Question: So the dynamic proxy is created, but I can't figure out what I've done wrong to prevent navigation properties from lazy loading. Here is the exact code I've run to test the issue.
'''
public class MyDbContext : DbContext
{
public MyDbContext()
: base("MyConnection")
{
}
public DbSet<One> Ones { get; set; }
public DbSet<Many> Manies { get; set; }
}
'''
'''
public class One
{
public int Id { get; set; }
public virtual ICollection<Many> Manies { get; set; }
public One()
{
Manies = new List<Many>();
}
}
public class Many
{
public int Id { get; set; }
public string Value { get; set; }
public int OneId { get; set; }
public virtual One One { get; set; }
public Many()
{
}
}
'''
'''
[TestMethod]
public void OneToManyTest()
{
One parent1 = new One();
parent1.Manies.Add(new Many() { Value = "child 1" });
parent1.Manies.Add(new Many() { Value = "child 2" });
using (MyDbContext db = new MyDbContext())
{
db.Ones.Add(parent1);
db.SaveChanges();
}
Assert.IsTrue(parent1.Id > 0, "Id not set");
One parent2;
using (MyDbContext db = new MyDbContext())
{
db.Configuration.ProxyCreationEnabled = true;
db.Configuration.LazyLoadingEnabled = true;
parent2 = db.Ones.Find(parent1.Id);//parent2 is a dynamic proxy
}
Assert.AreEqual(parent1.Id, parent2.Id);
/*parent2.Manies is null*/
Assert.AreEqual(parent1.Manies.Count, parent2.Manies.Count);//fails
}
'''

I've verified the correct information is being inserted in the database. The relationships look good. I'm sure I'm missing something obvious.
'''
using (MyDbContext db = new MyDbContext())
{
db.Configuration.ProxyCreationEnabled = true;
db.Configuration.LazyLoadingEnabled = true;
parent2 = db.Ones.Find(parent1.Id);//parent2 is a dynamic proxy
Assert.AreEqual(parent1.Id, parent2.Id);
Assert.AreEqual(parent1.Manies.Count, parent2.Manies.Count);
}
'''
'''
using (MyDbContext db = new MyDbContext())
{
db.Configuration.ProxyCreationEnabled = true;
db.Configuration.LazyLoadingEnabled = true;
parent2 = db.Ones.Find(parent1.Id);//parent2 is a dynamic proxy
}
using (MyDbContext db = new MyDbContext())
{
Assert.AreEqual(parent1.Id, parent2.Id);
Assert.AreEqual(parent1.Manies.Count, parent2.Manies.Count);//parent2.Manies is null
}
'''
So the same db context is required for built in lazy loading.
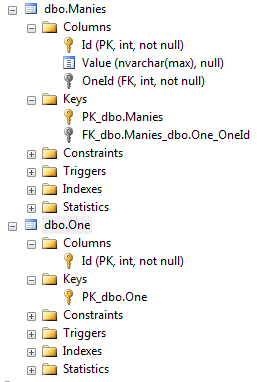
Answer: To trigger lazy loading you need to access the property in some way, before disposing of the context.
Your test code doesn't acces the property before leaving the context:
'''
One parent2;
using (MyDbContext db = new MyDbContext())
{
db.Configuration.ProxyCreationEnabled = true;
db.Configuration.LazyLoadingEnabled = true;
parent2 = db.Ones.Find(parent1.Id);//parent2 is a dynamic proxy
}
// Context disposed: thsi would throw an exception:
var manies = parent2.Manies.ToList()
'''
At this point, your context has been disposed. If you tried to access the 'Manies' property you'd get an error stating this.
'''
One parent2;
using (MyDbContext db = new MyDbContext())
{
db.Configuration.ProxyCreationEnabled = true;
db.Configuration.LazyLoadingEnabled = true;
parent2 = db.Ones.Find(parent1.Id);//parent2 is a dynamic proxy
// Context available: this sill lazy load the Manies entities
var manies = parent2.Manies.ToList();
}
'''
Now, if you check the manies properties, it will be available.
The idea of lazy loading is that, while the context is available, the first time you access a property which wasn't loaded initially, it will be loaded at that moment.
Please, see this article to understand the different ways (eager, lazy, explicit) of loading entities with EF:
<URL>